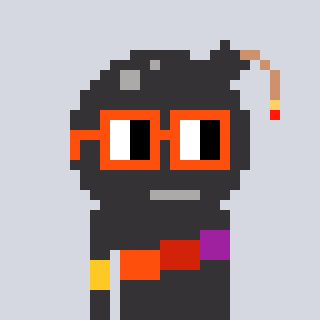
a pixel art character with square orange glasses, a bomb-shaped head and a grayscale-colored body on a cool background